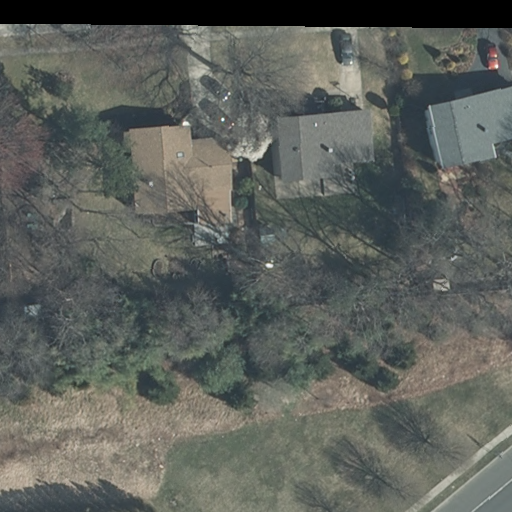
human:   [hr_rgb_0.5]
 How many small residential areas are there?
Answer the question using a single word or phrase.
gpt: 1

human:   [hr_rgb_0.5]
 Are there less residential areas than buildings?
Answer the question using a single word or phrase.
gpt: yes

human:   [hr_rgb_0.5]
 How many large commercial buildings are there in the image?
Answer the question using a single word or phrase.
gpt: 0

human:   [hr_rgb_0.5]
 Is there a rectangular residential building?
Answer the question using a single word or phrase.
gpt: yes

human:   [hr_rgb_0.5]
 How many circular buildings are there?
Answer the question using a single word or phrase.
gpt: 0

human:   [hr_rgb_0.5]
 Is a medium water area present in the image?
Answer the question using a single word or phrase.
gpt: no

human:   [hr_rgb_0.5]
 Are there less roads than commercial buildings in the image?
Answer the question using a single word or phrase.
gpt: no

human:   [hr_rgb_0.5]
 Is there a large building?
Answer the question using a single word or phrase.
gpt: no

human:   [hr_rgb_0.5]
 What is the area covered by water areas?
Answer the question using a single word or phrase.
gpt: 0m2

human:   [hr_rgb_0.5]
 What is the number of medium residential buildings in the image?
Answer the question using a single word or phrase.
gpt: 3

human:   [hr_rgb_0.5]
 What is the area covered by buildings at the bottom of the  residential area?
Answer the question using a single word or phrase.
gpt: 762m2

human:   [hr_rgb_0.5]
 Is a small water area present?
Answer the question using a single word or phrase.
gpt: no

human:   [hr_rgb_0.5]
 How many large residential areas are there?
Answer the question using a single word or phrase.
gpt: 0

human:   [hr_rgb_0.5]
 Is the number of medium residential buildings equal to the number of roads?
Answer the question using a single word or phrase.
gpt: no

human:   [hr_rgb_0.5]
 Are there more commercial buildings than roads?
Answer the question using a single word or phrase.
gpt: no

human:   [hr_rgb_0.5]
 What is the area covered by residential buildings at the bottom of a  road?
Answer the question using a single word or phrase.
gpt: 762m2

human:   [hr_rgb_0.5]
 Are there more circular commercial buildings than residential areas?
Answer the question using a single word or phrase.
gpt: no

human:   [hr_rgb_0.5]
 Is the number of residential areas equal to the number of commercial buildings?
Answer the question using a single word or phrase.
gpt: no

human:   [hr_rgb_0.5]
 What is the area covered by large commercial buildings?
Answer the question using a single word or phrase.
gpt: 0m2

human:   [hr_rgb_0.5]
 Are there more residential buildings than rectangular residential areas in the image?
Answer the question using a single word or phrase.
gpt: yes

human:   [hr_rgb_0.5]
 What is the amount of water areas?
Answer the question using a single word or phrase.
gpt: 0

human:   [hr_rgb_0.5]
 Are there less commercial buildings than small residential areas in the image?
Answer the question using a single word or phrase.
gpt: yes

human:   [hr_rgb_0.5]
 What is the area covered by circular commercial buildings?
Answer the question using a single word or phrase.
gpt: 0m2

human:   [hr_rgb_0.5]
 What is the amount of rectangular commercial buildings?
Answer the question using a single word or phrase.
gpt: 0

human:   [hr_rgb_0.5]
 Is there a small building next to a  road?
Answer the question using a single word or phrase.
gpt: no

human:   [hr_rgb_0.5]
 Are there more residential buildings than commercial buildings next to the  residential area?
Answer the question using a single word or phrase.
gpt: yes

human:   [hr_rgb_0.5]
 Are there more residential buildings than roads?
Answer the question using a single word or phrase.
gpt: yes

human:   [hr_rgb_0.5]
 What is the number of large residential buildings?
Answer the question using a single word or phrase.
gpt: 0

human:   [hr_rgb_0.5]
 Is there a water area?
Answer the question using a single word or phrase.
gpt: no

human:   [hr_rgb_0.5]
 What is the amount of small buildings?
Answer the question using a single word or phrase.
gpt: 0

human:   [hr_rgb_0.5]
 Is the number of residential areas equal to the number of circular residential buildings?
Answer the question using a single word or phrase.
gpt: no

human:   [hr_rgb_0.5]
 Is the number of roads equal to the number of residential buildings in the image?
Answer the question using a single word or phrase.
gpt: no

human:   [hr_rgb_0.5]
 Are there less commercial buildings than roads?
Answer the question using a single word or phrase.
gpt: yes

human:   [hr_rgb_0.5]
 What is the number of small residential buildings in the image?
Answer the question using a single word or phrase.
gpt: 0

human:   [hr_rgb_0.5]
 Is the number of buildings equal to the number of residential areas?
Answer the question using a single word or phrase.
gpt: no

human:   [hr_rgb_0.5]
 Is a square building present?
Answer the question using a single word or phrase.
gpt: no